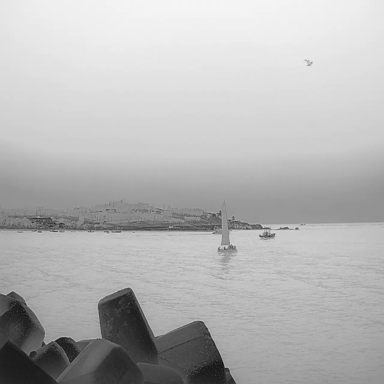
There is a sailboat in the infrared image.